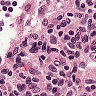
Metastatic tissue present: no